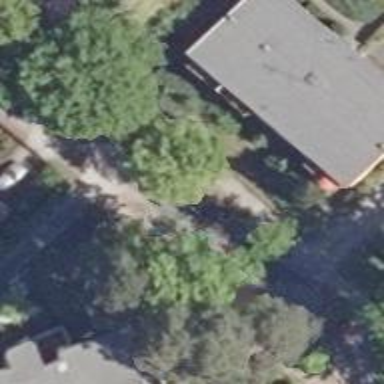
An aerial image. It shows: Apartment building with flat roof.